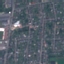
Land use / land cover: Residential